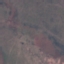
Label: HerbaceousVegetation